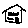
Label: house